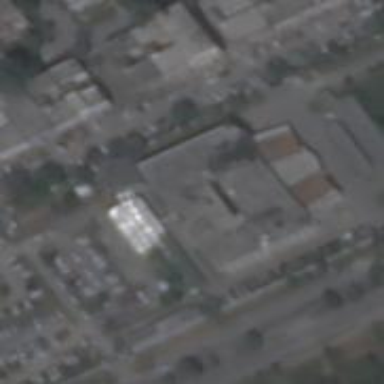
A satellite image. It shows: Courthouse building.